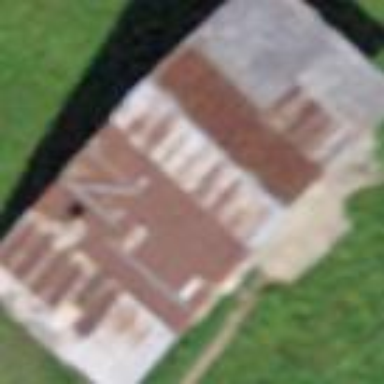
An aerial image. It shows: Cabin is depicted in the image.